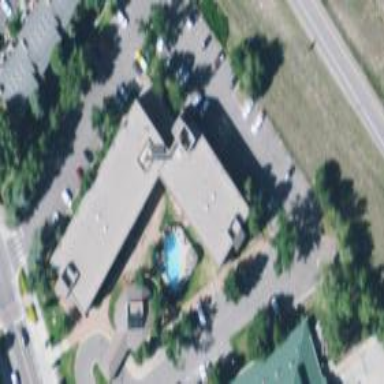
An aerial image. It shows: Hotel offering tourism services.